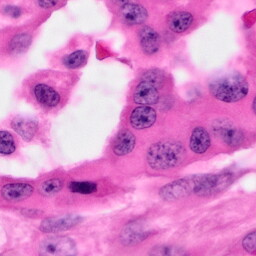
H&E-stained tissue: Pancreatic